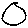
Label: circle